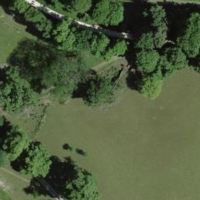
EUNIS habitat code: 53
Species observed at this site:
Certhia brachydactyla
Corvus corone
Cyanistes caeruleus
Anas platyrhynchos
Sturnus vulgaris
Chloris chloris
Troglodytes troglodytes
Dendrocopos major
Streptopelia decaocto
Corvus frugilegus
Passer domesticus
Fringilla coelebs
Buteo buteo
Sylvia atricapilla
Passer montanus
Turdus merula
Carduelis carduelis
Columba palumbus
Parus major
Erithacus rubecula
Pica pica
Phoenicurus ochruros
Sitta europaea
Garrulus glandarius
Columba livia
Aesculus hippocastanum
Phoenicurus phoenicurus
Ficedula hypoleuca